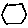
Label: hexagon